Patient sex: F
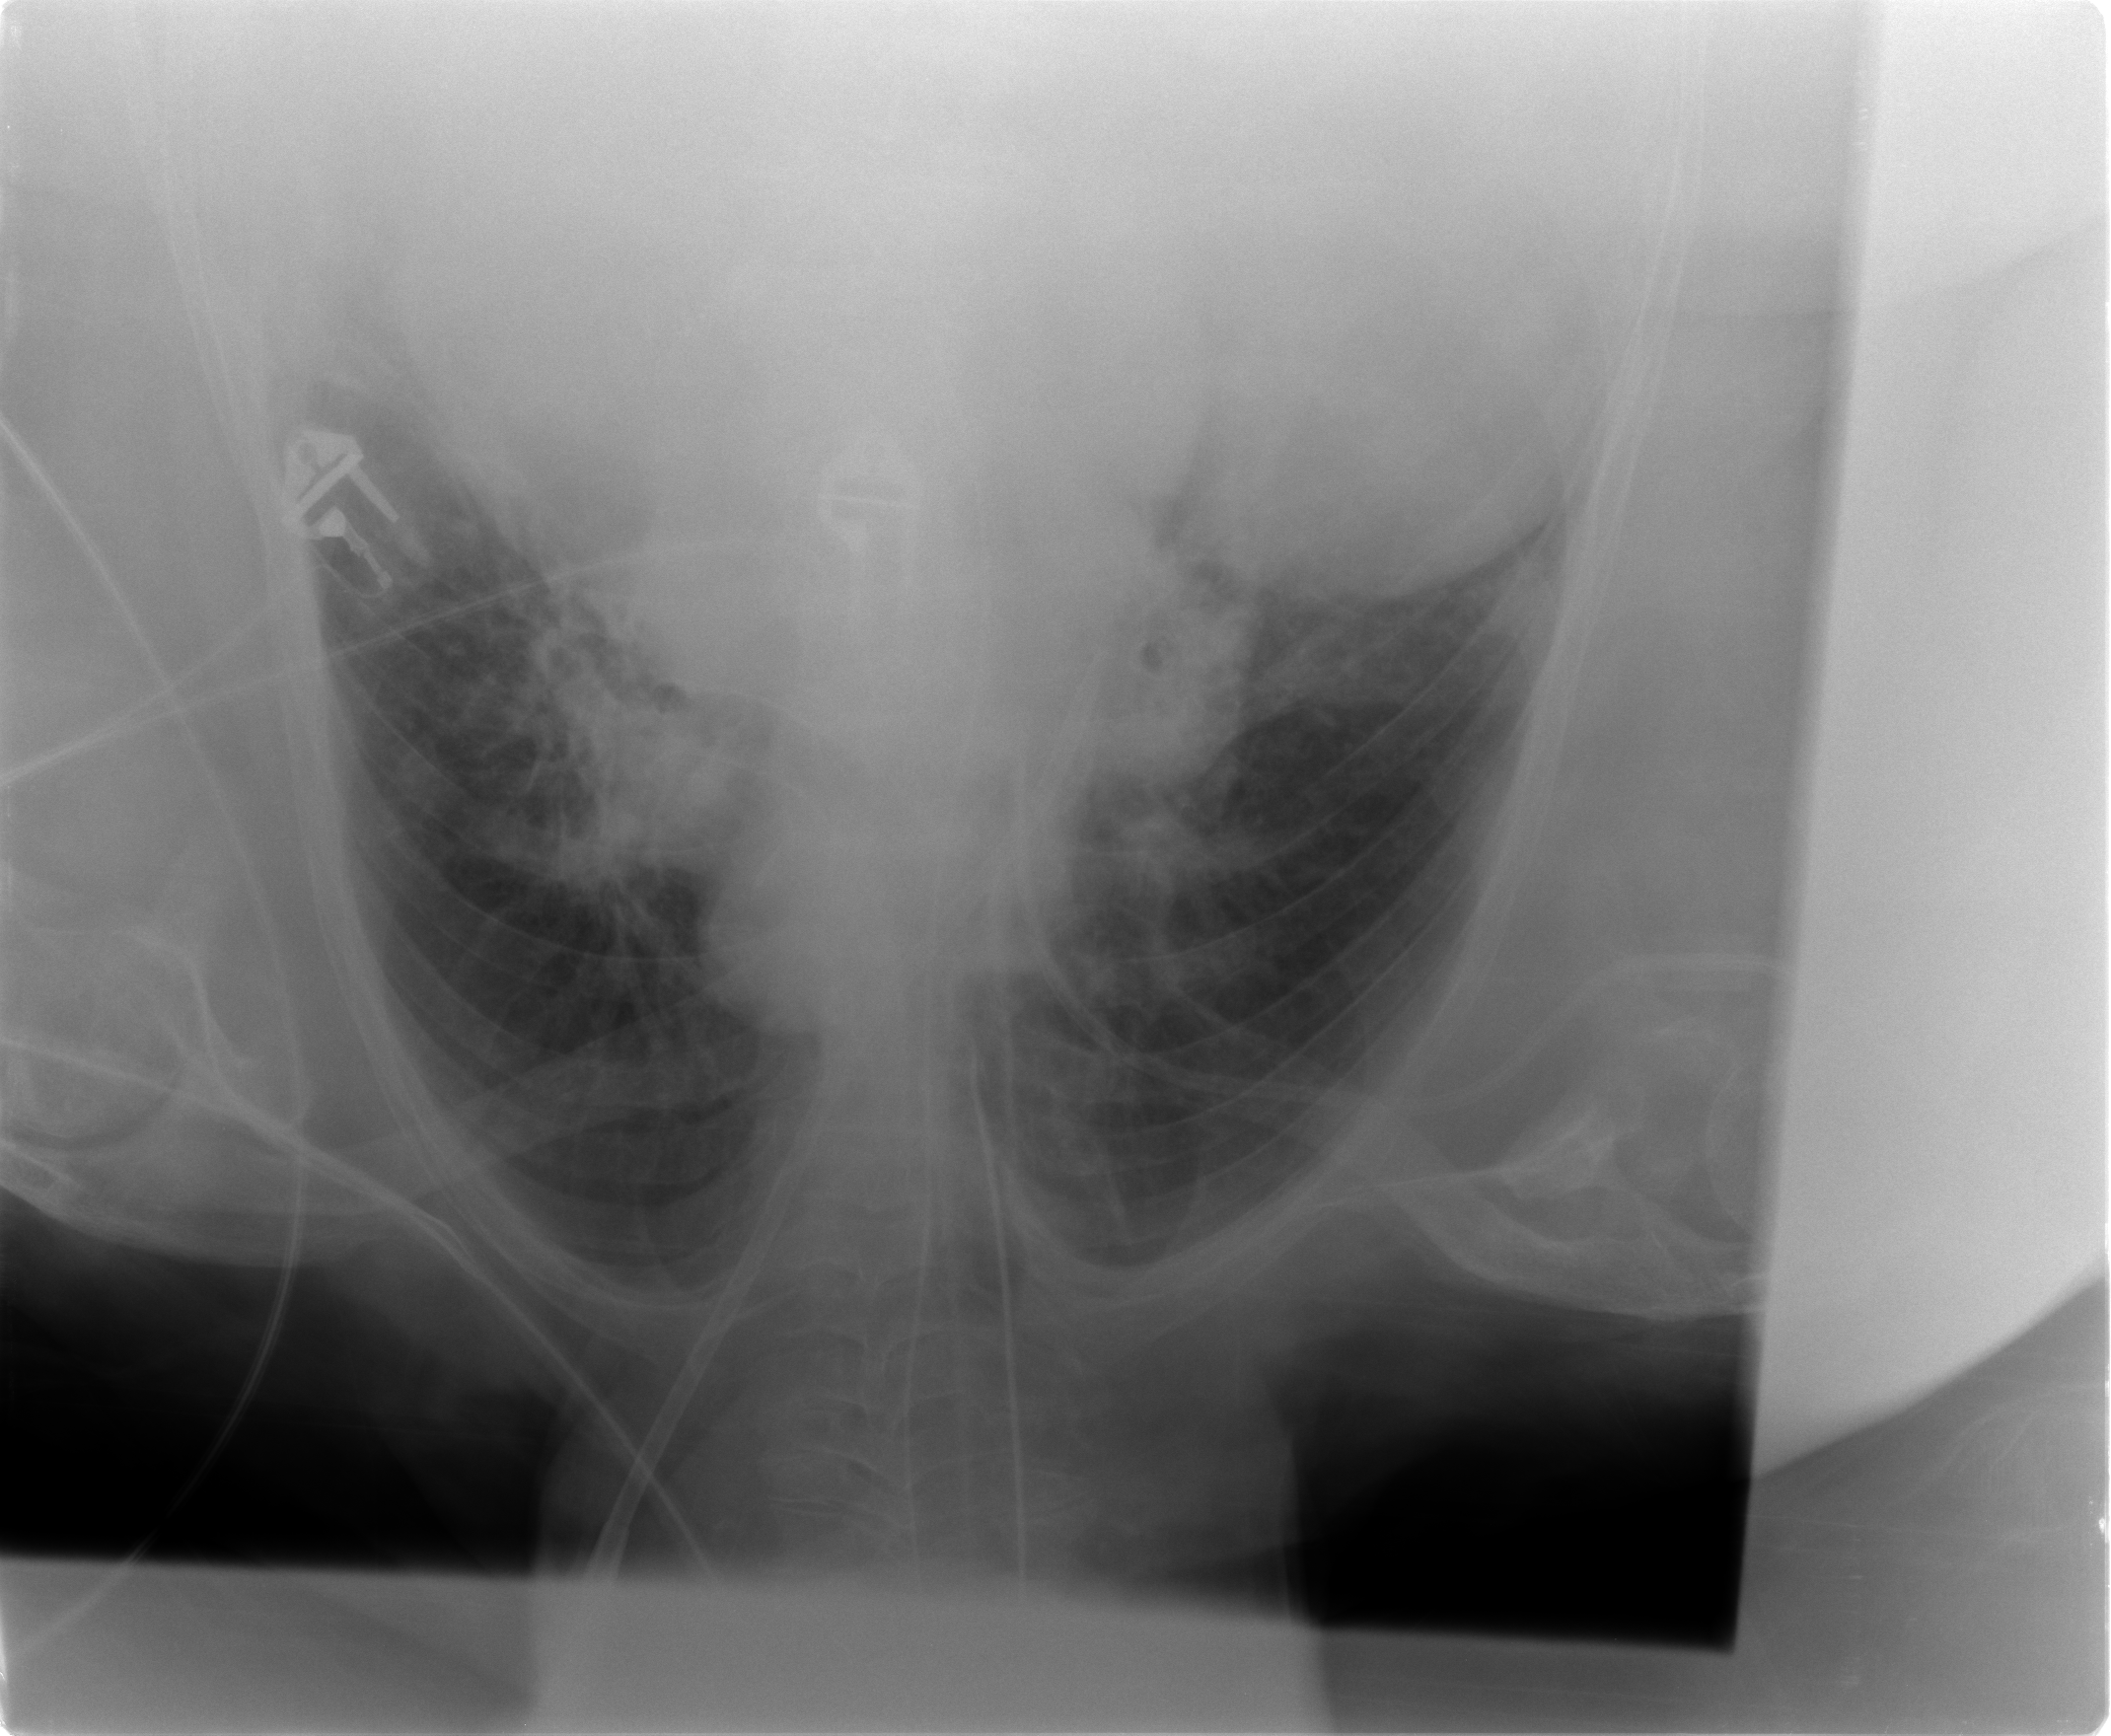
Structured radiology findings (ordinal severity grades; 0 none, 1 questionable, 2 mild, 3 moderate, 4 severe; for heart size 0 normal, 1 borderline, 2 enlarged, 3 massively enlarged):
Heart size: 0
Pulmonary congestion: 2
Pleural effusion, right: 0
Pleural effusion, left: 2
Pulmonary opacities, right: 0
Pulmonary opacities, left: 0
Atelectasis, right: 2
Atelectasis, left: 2